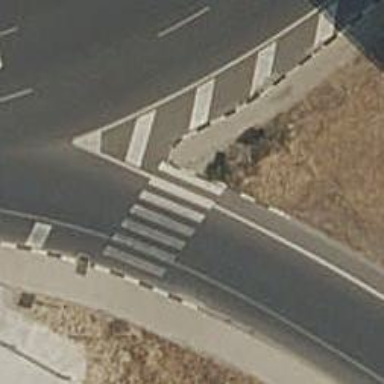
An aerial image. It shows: Zebra crossing with uncontrolled access and raised kerb.